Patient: sex M, age 57
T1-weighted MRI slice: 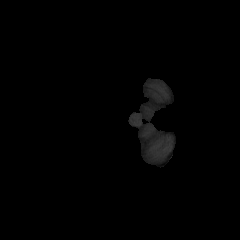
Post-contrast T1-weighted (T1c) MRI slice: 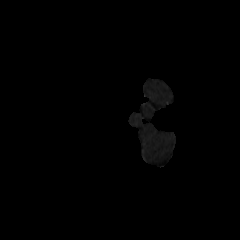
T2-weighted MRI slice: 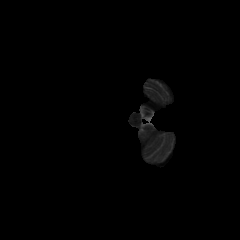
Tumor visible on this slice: no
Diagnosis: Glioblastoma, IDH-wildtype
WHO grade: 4